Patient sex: M
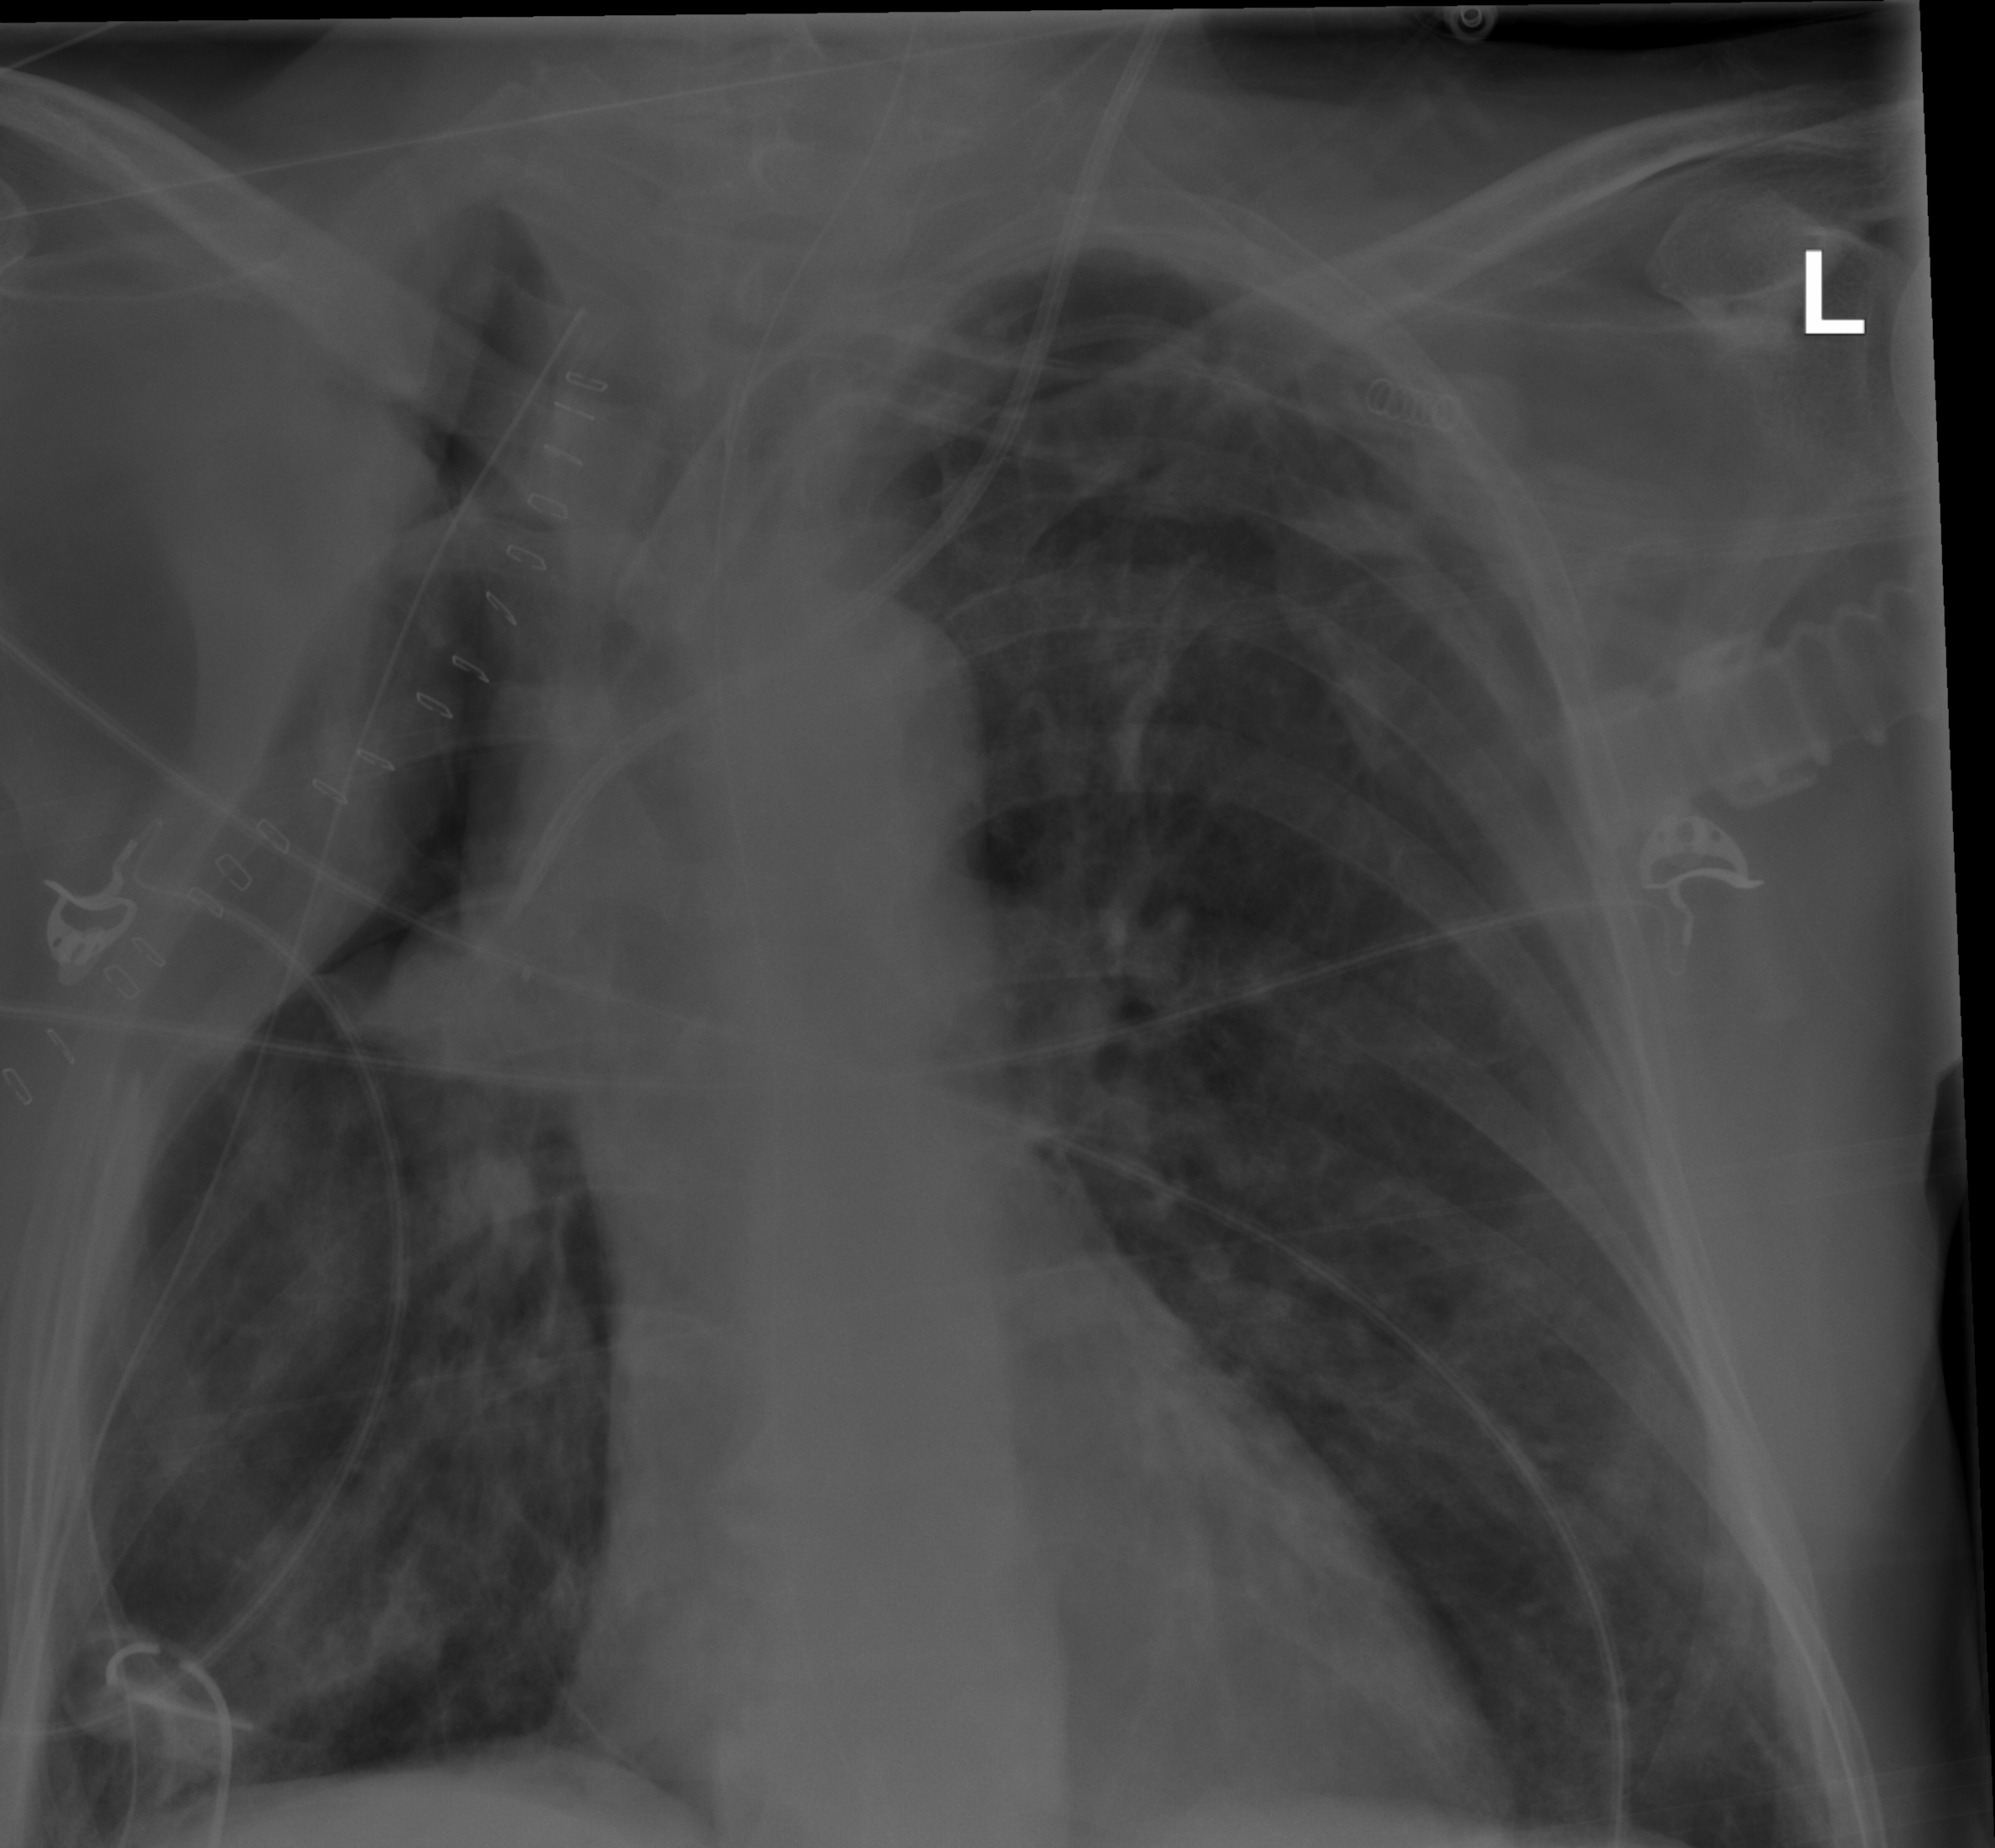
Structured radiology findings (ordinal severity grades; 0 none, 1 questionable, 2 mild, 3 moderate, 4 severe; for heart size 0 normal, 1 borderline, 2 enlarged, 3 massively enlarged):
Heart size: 0
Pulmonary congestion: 0
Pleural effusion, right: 0
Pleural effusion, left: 0
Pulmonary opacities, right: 0
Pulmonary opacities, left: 0
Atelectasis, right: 2
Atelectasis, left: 1